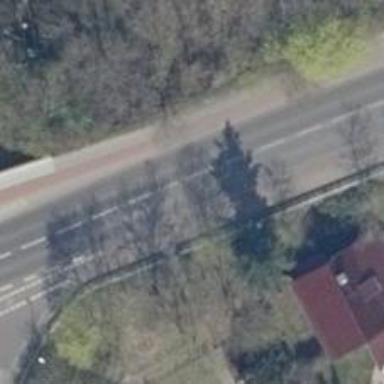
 with sidewalks on both sides and cycle track."